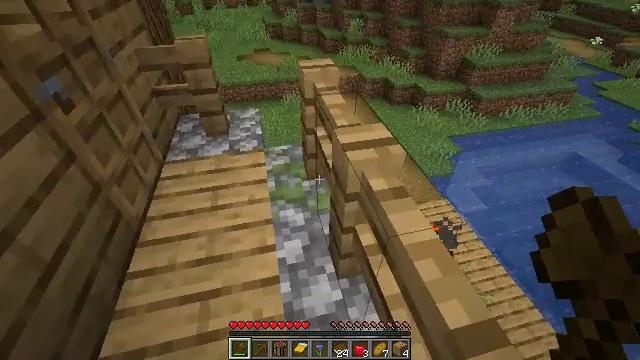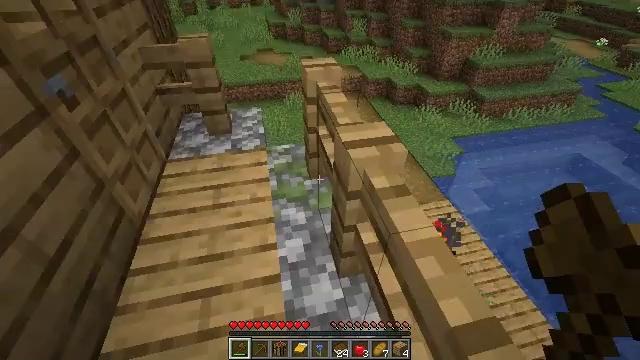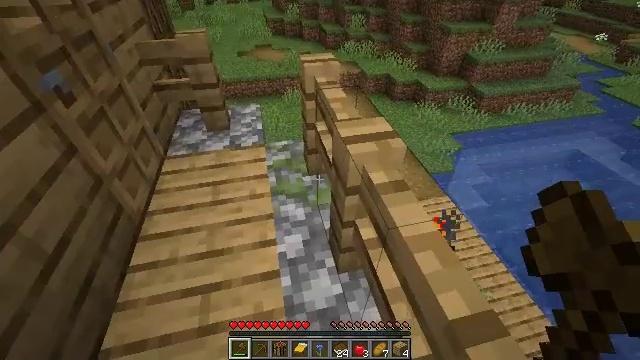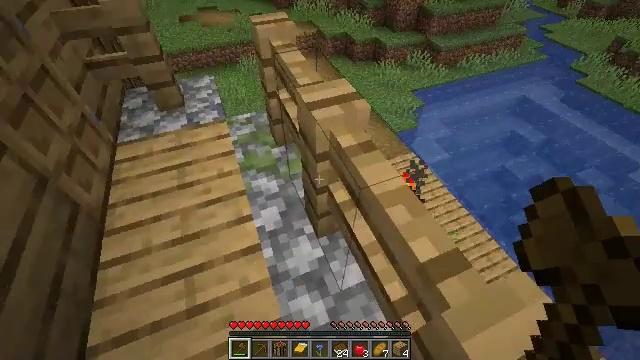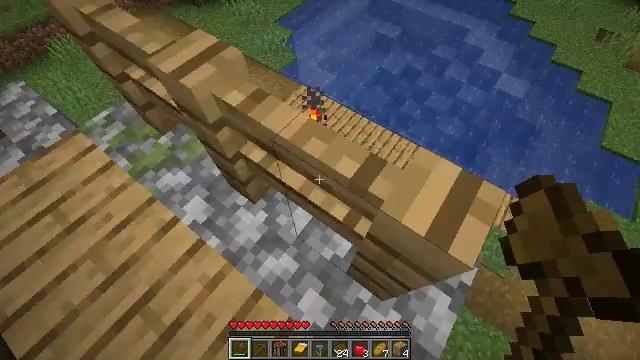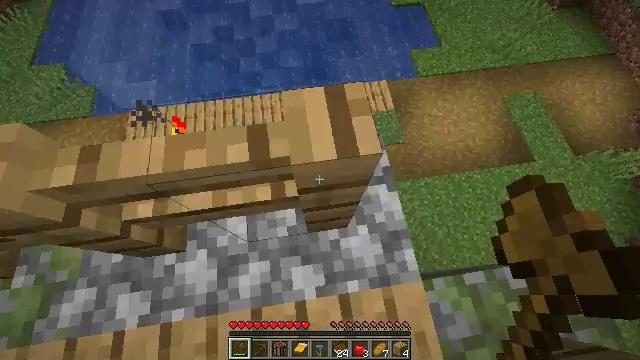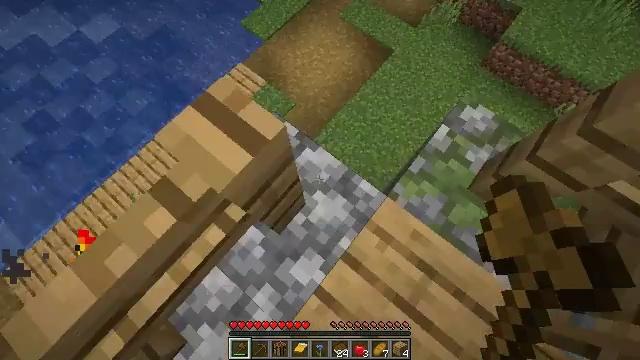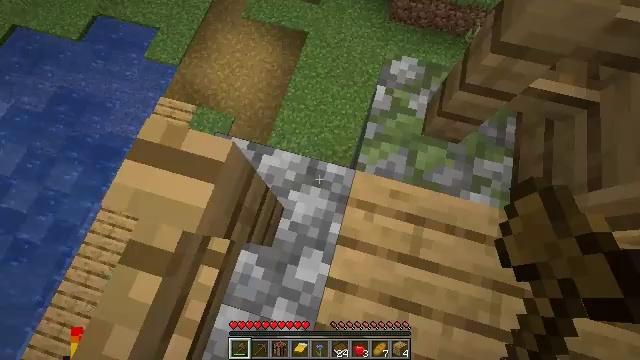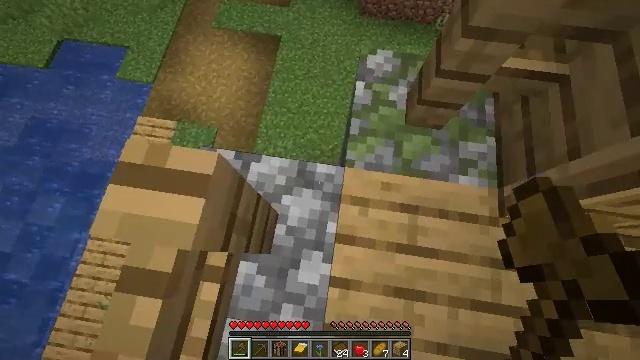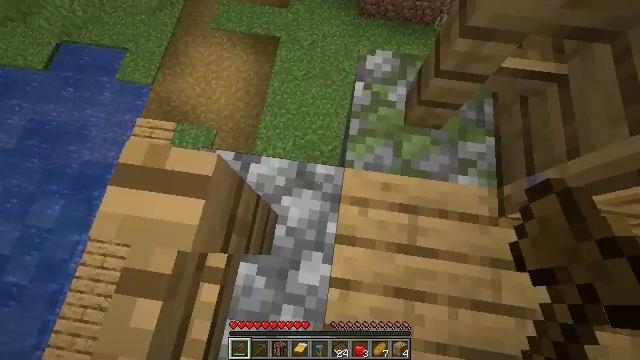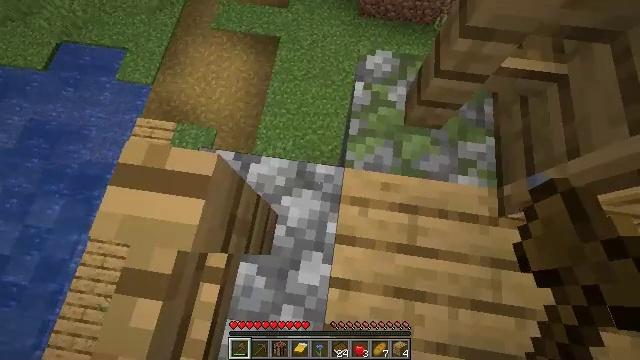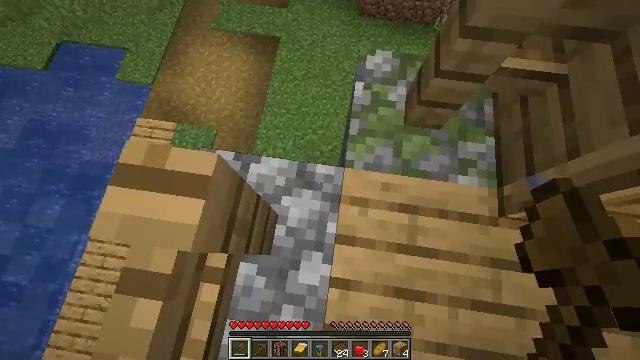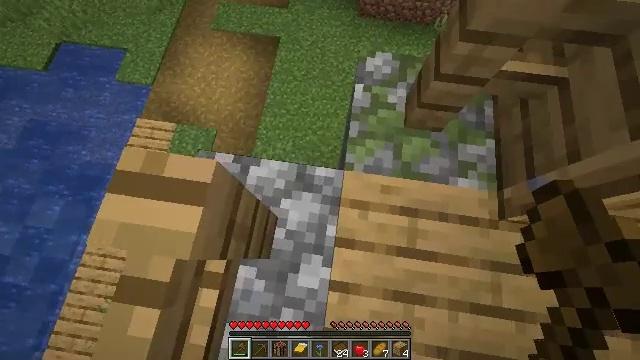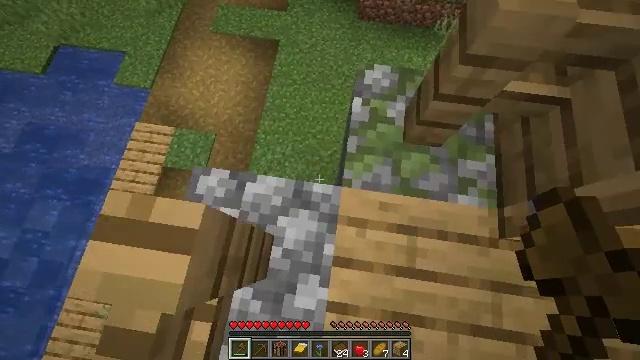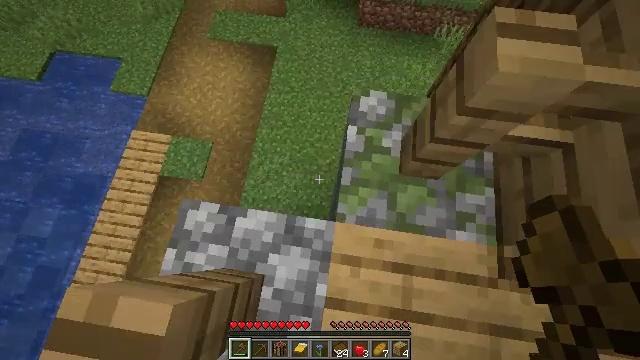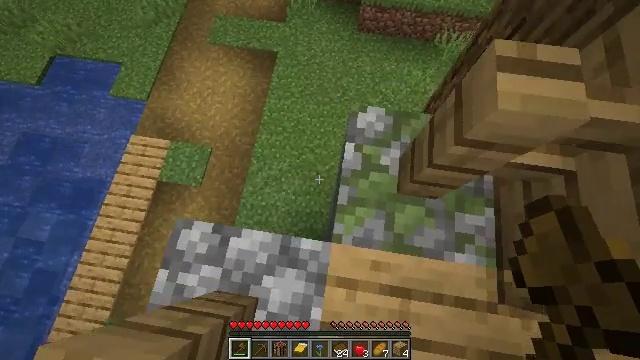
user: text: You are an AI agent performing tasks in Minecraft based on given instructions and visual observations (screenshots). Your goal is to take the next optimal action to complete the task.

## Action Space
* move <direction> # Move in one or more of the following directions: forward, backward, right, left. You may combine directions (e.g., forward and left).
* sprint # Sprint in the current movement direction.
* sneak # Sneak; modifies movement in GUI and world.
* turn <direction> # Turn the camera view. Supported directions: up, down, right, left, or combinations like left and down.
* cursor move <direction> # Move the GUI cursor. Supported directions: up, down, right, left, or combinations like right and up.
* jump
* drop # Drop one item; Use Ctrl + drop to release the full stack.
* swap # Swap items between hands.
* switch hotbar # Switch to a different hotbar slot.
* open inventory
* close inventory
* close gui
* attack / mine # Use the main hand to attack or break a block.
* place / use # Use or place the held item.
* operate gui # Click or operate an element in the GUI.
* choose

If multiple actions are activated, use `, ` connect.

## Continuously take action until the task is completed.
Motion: motion action
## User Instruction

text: Gather hay blocks from the farm.
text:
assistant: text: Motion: no_op
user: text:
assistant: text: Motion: no_op
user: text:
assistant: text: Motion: turn right and down
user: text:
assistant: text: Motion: turn right and down
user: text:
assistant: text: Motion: turn right and down
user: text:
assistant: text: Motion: turn right and down
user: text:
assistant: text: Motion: turn right and down
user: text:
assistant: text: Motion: turn right
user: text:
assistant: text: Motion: no_op
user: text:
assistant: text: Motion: no_op
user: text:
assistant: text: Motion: no_op
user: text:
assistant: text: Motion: move forward
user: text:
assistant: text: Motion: move forward
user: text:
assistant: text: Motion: move forward
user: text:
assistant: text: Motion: move forward
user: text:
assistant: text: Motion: move forward
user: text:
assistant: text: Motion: move forward
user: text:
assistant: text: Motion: move forward, turn left and up
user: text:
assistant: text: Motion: move forward, turn left and up
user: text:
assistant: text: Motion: move forward, turn left and up
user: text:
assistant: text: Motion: move forward and move left, turn left and up
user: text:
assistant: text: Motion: move forward and move left, turn left
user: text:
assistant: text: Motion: move forward and move left
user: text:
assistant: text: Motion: move forward and move left, turn left
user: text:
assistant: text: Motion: move forward and move left, turn left
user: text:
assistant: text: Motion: move forward
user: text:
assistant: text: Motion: move forward, turn left and up
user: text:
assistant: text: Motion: move forward, turn left and up
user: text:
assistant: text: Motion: move forward, turn left and up
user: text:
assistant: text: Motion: turn right and up